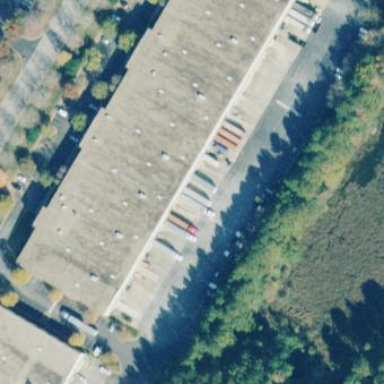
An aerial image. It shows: Warehouse.